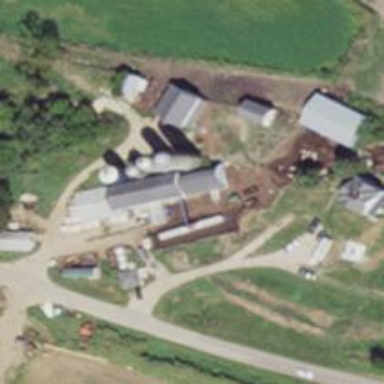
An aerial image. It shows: Silo.